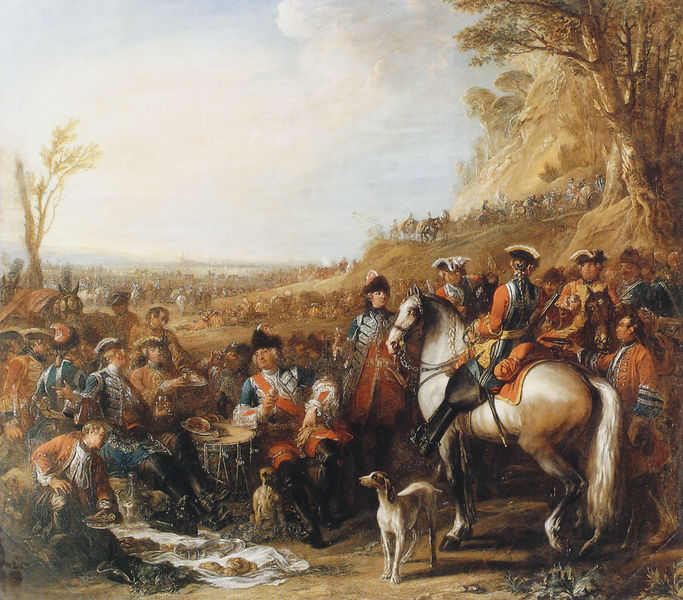
Titel: Rast der Grenadiere des Königshofs
Künstler: Charles Parrocel
Institution: Paris, Musée du Louvre
Schlagwörter: blau, himmel, mann, wolken, landschaft, menschen, männer, hund, hunde, rot, tuch, gesellschaft, alt, flasche, wald, pferd, pferde, reiter, affe, pause, picknick, rast, schlacht, soldaten, essen, militär, säbel, uniform, uniformen, soldat, napoleon, degen, dreispitz, stiefel, speisen, trommel, schimmel, pfers, general, feldherr, kompanie, lager, mesnchen, waold